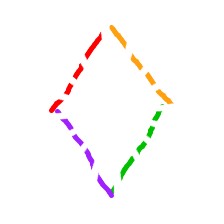
Shape: rhombus